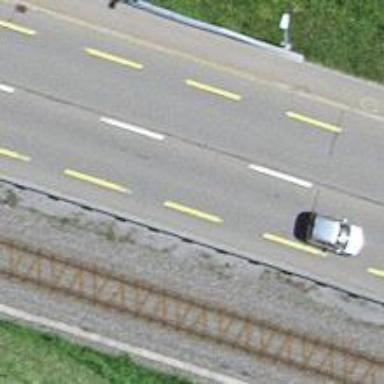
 there is sidewalk and lane for cycleway on both sides."